Field crop: maize
Growth stage: 2
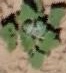
Species: chenopodium